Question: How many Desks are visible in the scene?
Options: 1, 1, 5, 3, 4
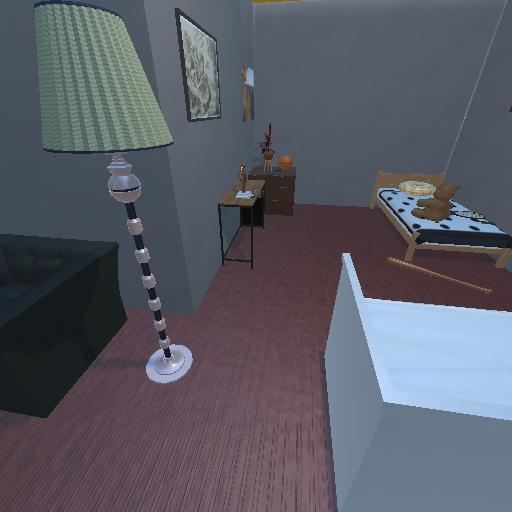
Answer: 1